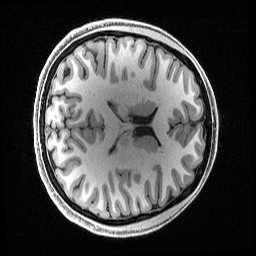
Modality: T1w
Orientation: axial
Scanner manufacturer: siemens
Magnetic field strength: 3 T
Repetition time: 2.5 s
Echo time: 0.0029 s